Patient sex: F
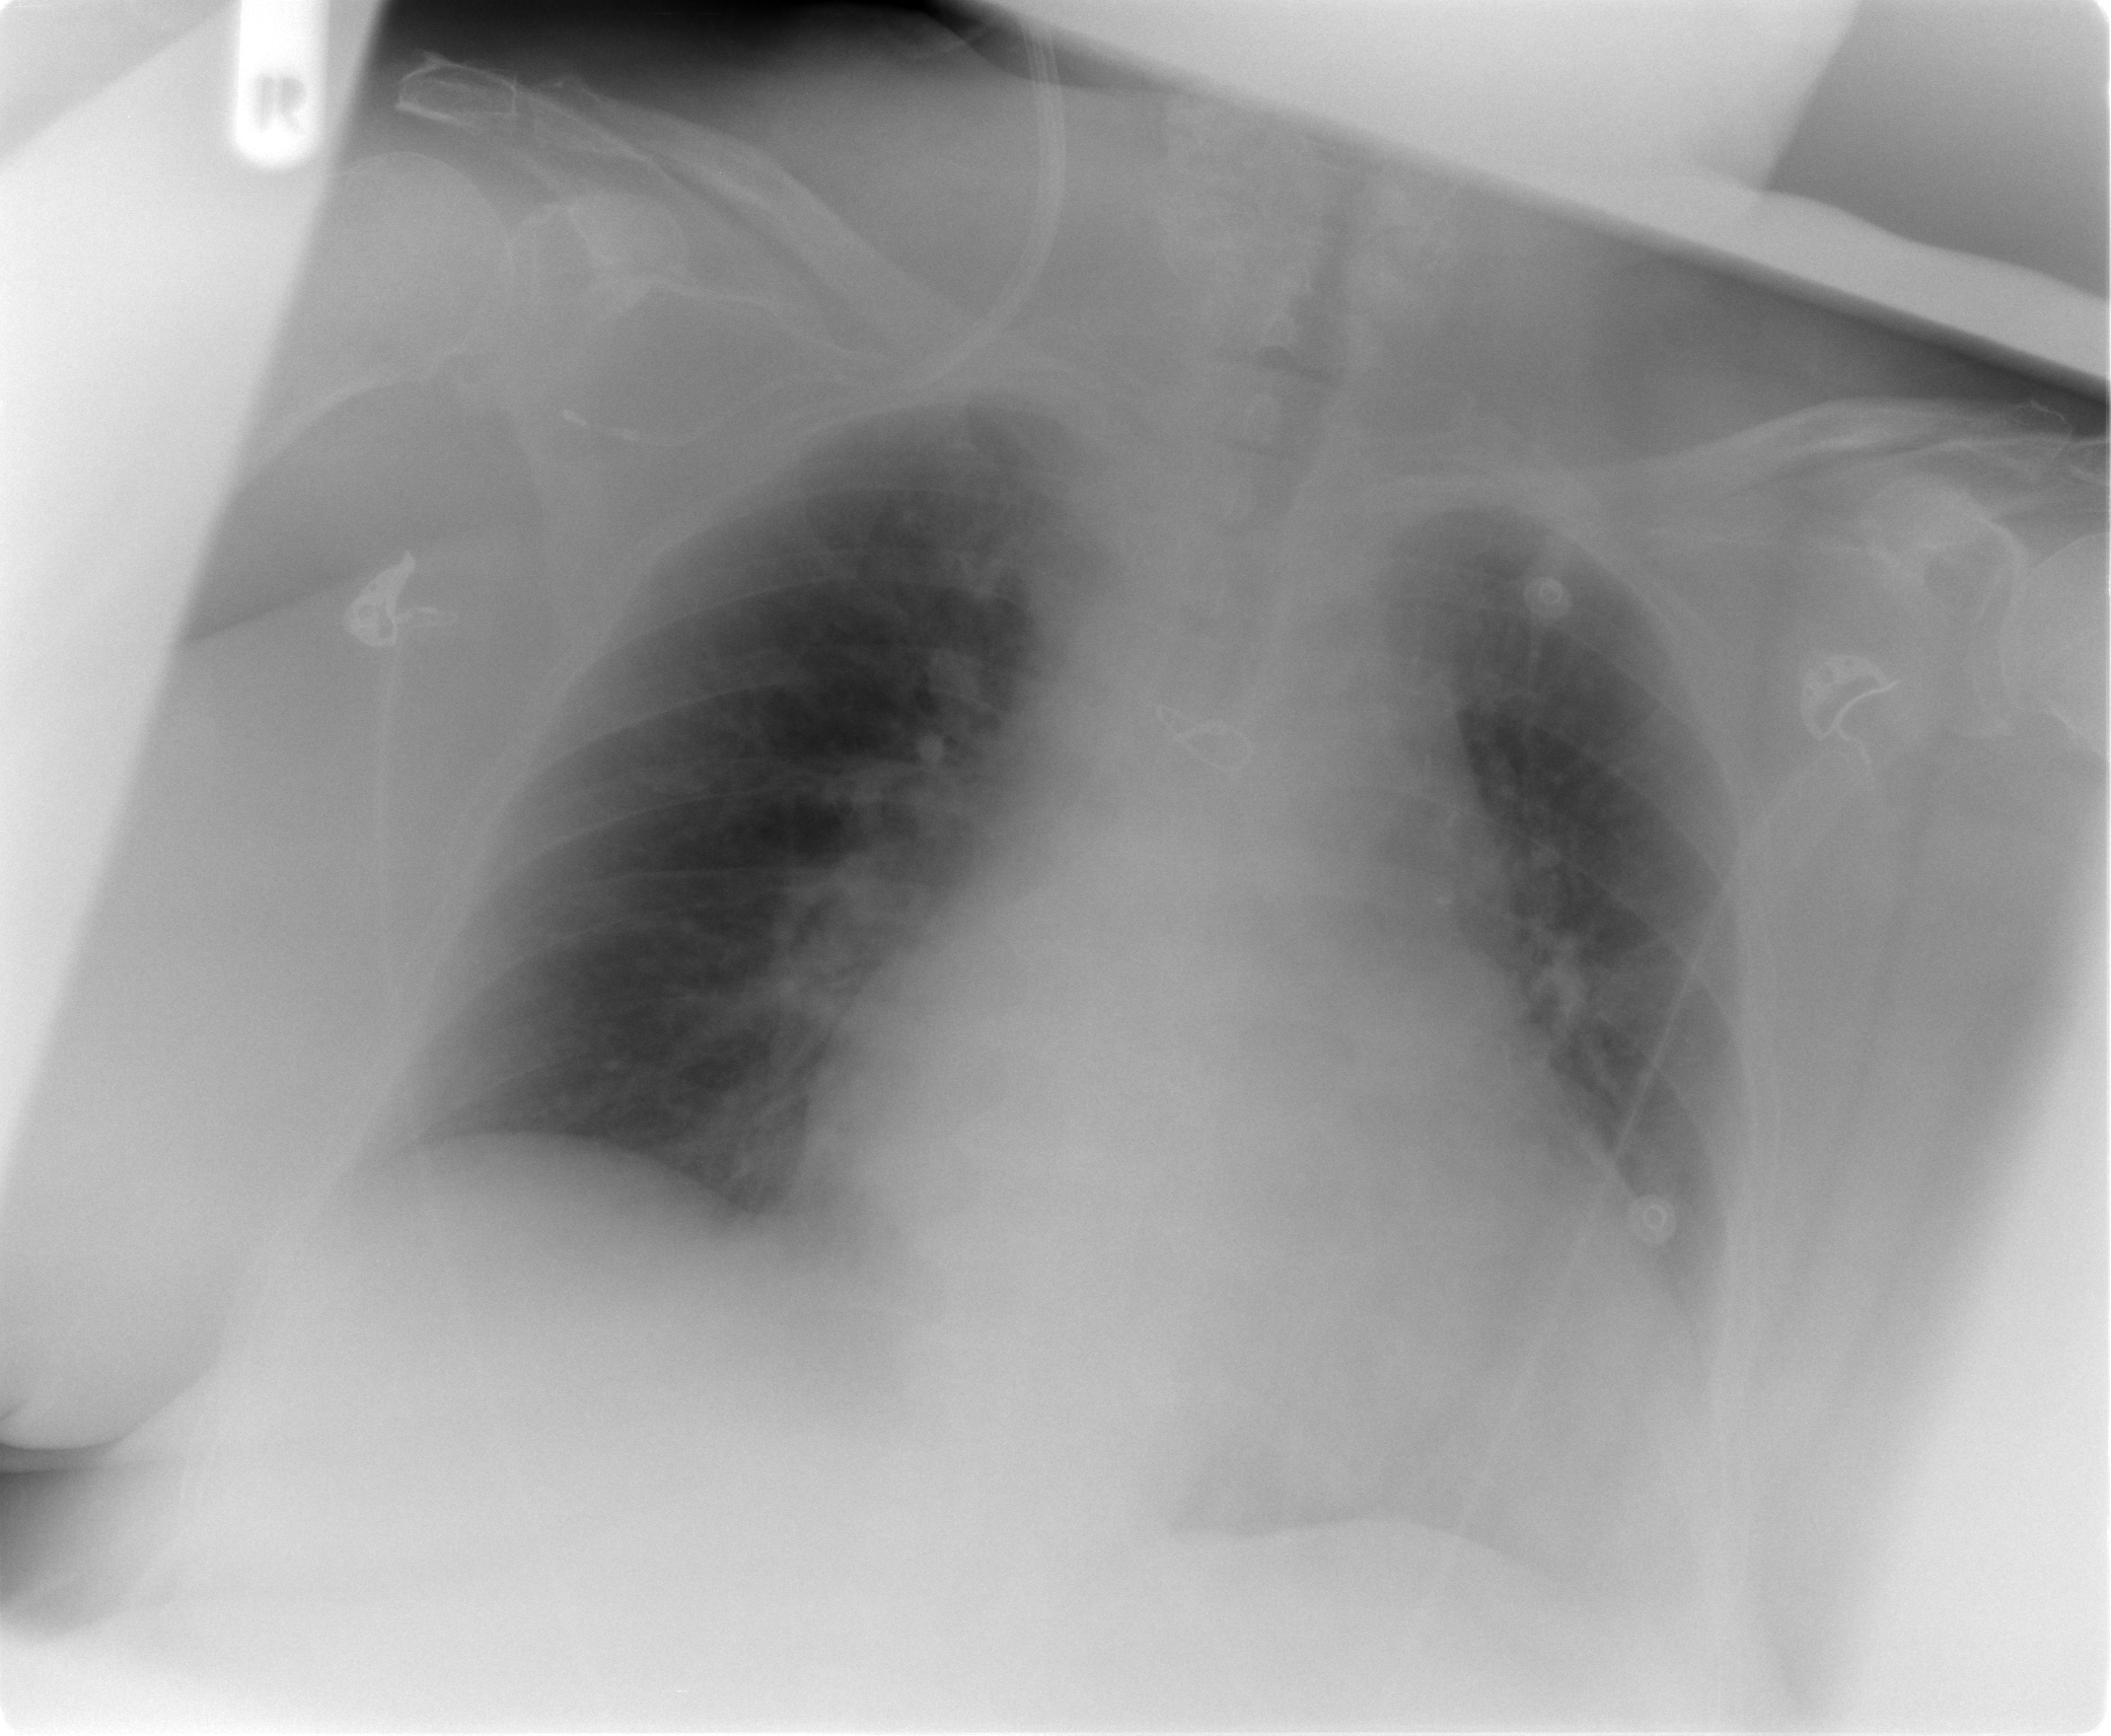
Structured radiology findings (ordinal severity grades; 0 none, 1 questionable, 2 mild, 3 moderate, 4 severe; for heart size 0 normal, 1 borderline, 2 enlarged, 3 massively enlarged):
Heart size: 2
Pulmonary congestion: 2
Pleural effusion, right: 0
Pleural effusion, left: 2
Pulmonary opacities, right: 0
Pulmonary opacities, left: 0
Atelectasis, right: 0
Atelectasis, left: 2